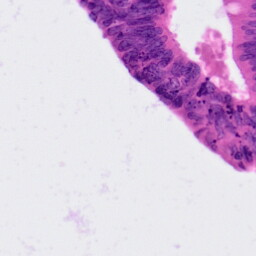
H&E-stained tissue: Colon